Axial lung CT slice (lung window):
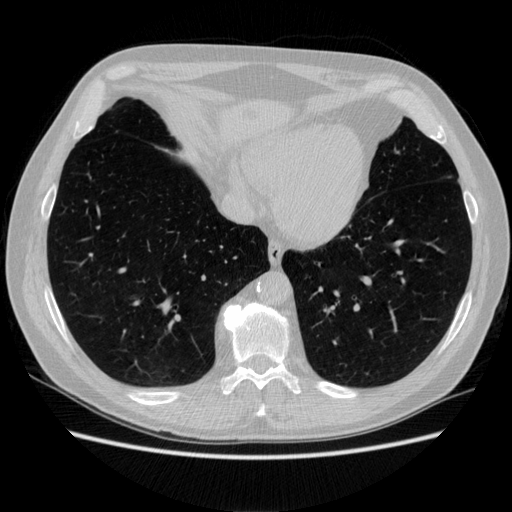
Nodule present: no